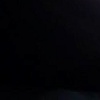
Label: space